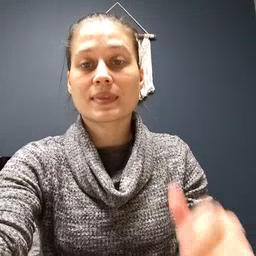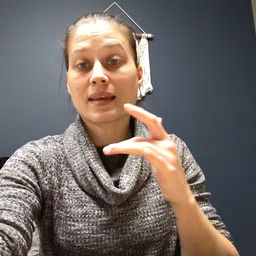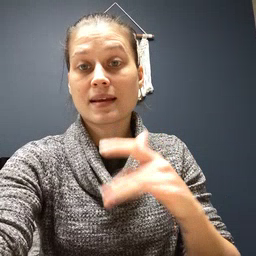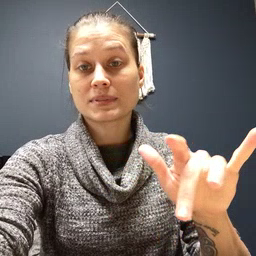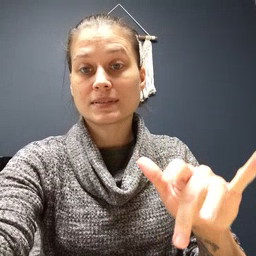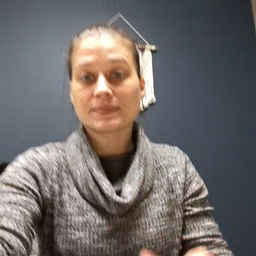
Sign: empty